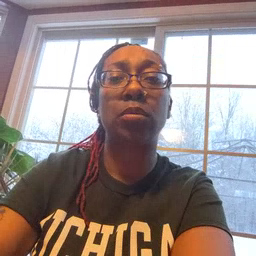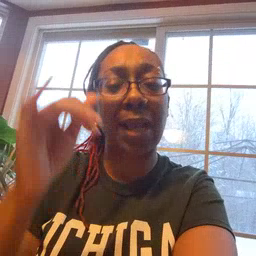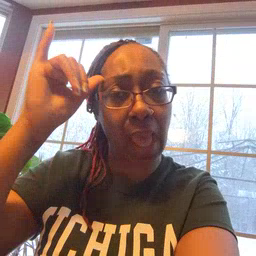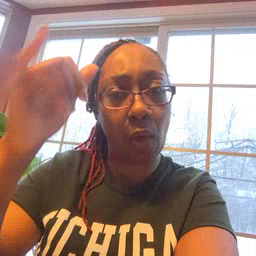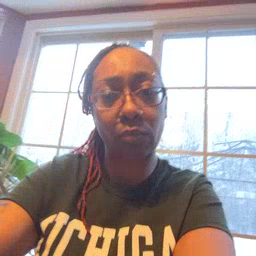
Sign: cow